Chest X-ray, PA view. Patient: 62 years old, sex M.
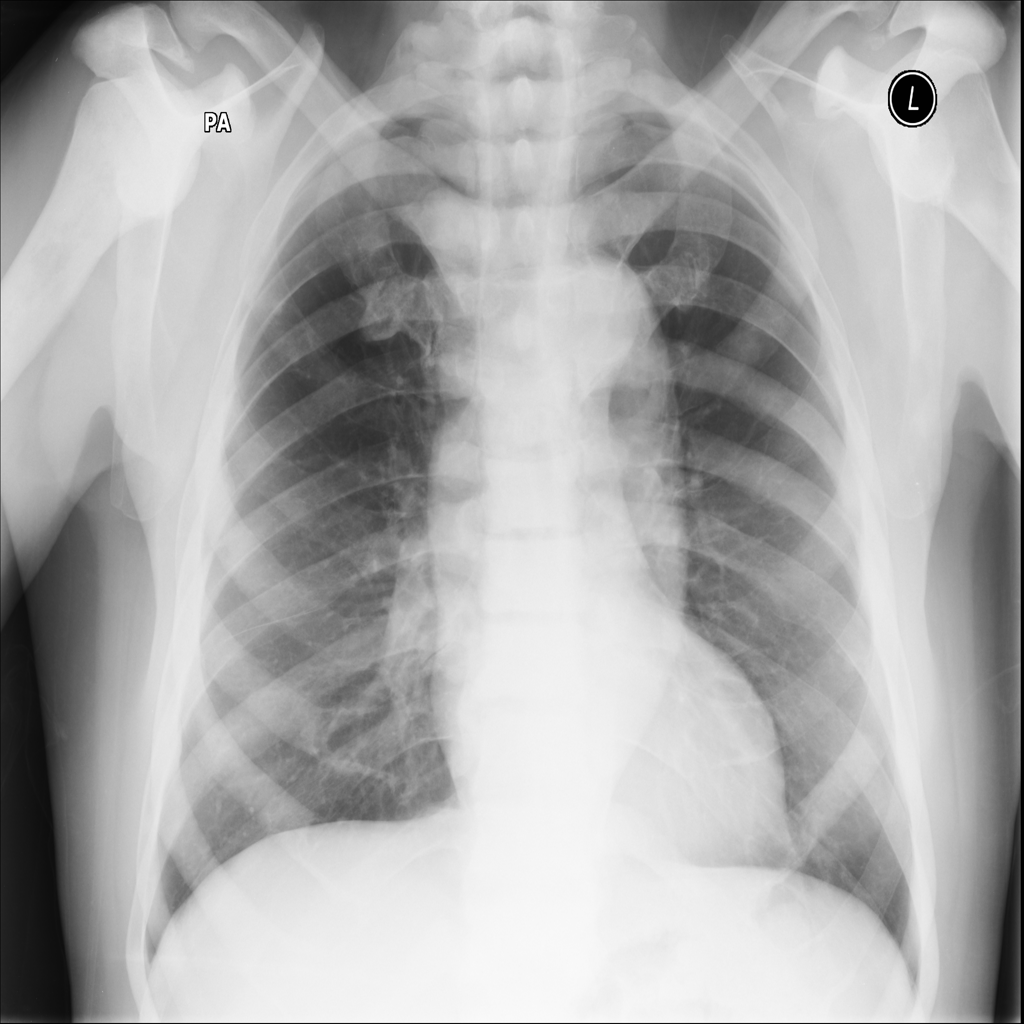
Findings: Effusion